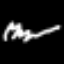
Label: squiggle